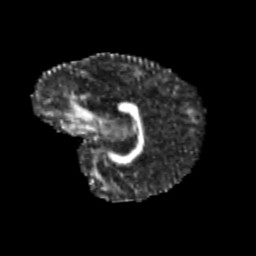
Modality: FA
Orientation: sagittal
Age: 12
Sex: female
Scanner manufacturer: siemens
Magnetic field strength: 3 T
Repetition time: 3.8 s
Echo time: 0.07 s